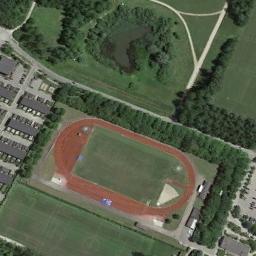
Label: ground_track_field